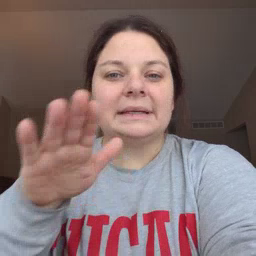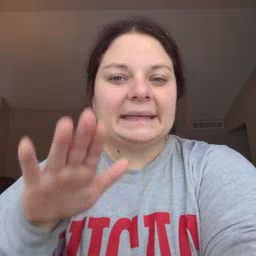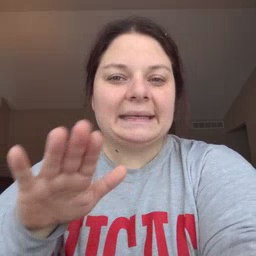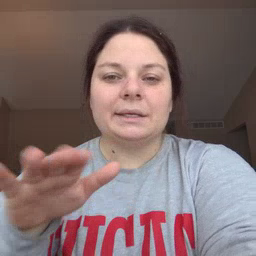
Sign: clean